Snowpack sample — Snodgrass Mountain, Crested Butte, Colorado (2/4/25, 12:06 PM MST)
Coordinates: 38.923, -106.968
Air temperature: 35 °F
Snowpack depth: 80 cm
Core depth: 60 cm
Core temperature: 32 °F
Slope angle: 14°, slope face: 78°
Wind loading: low
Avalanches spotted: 0
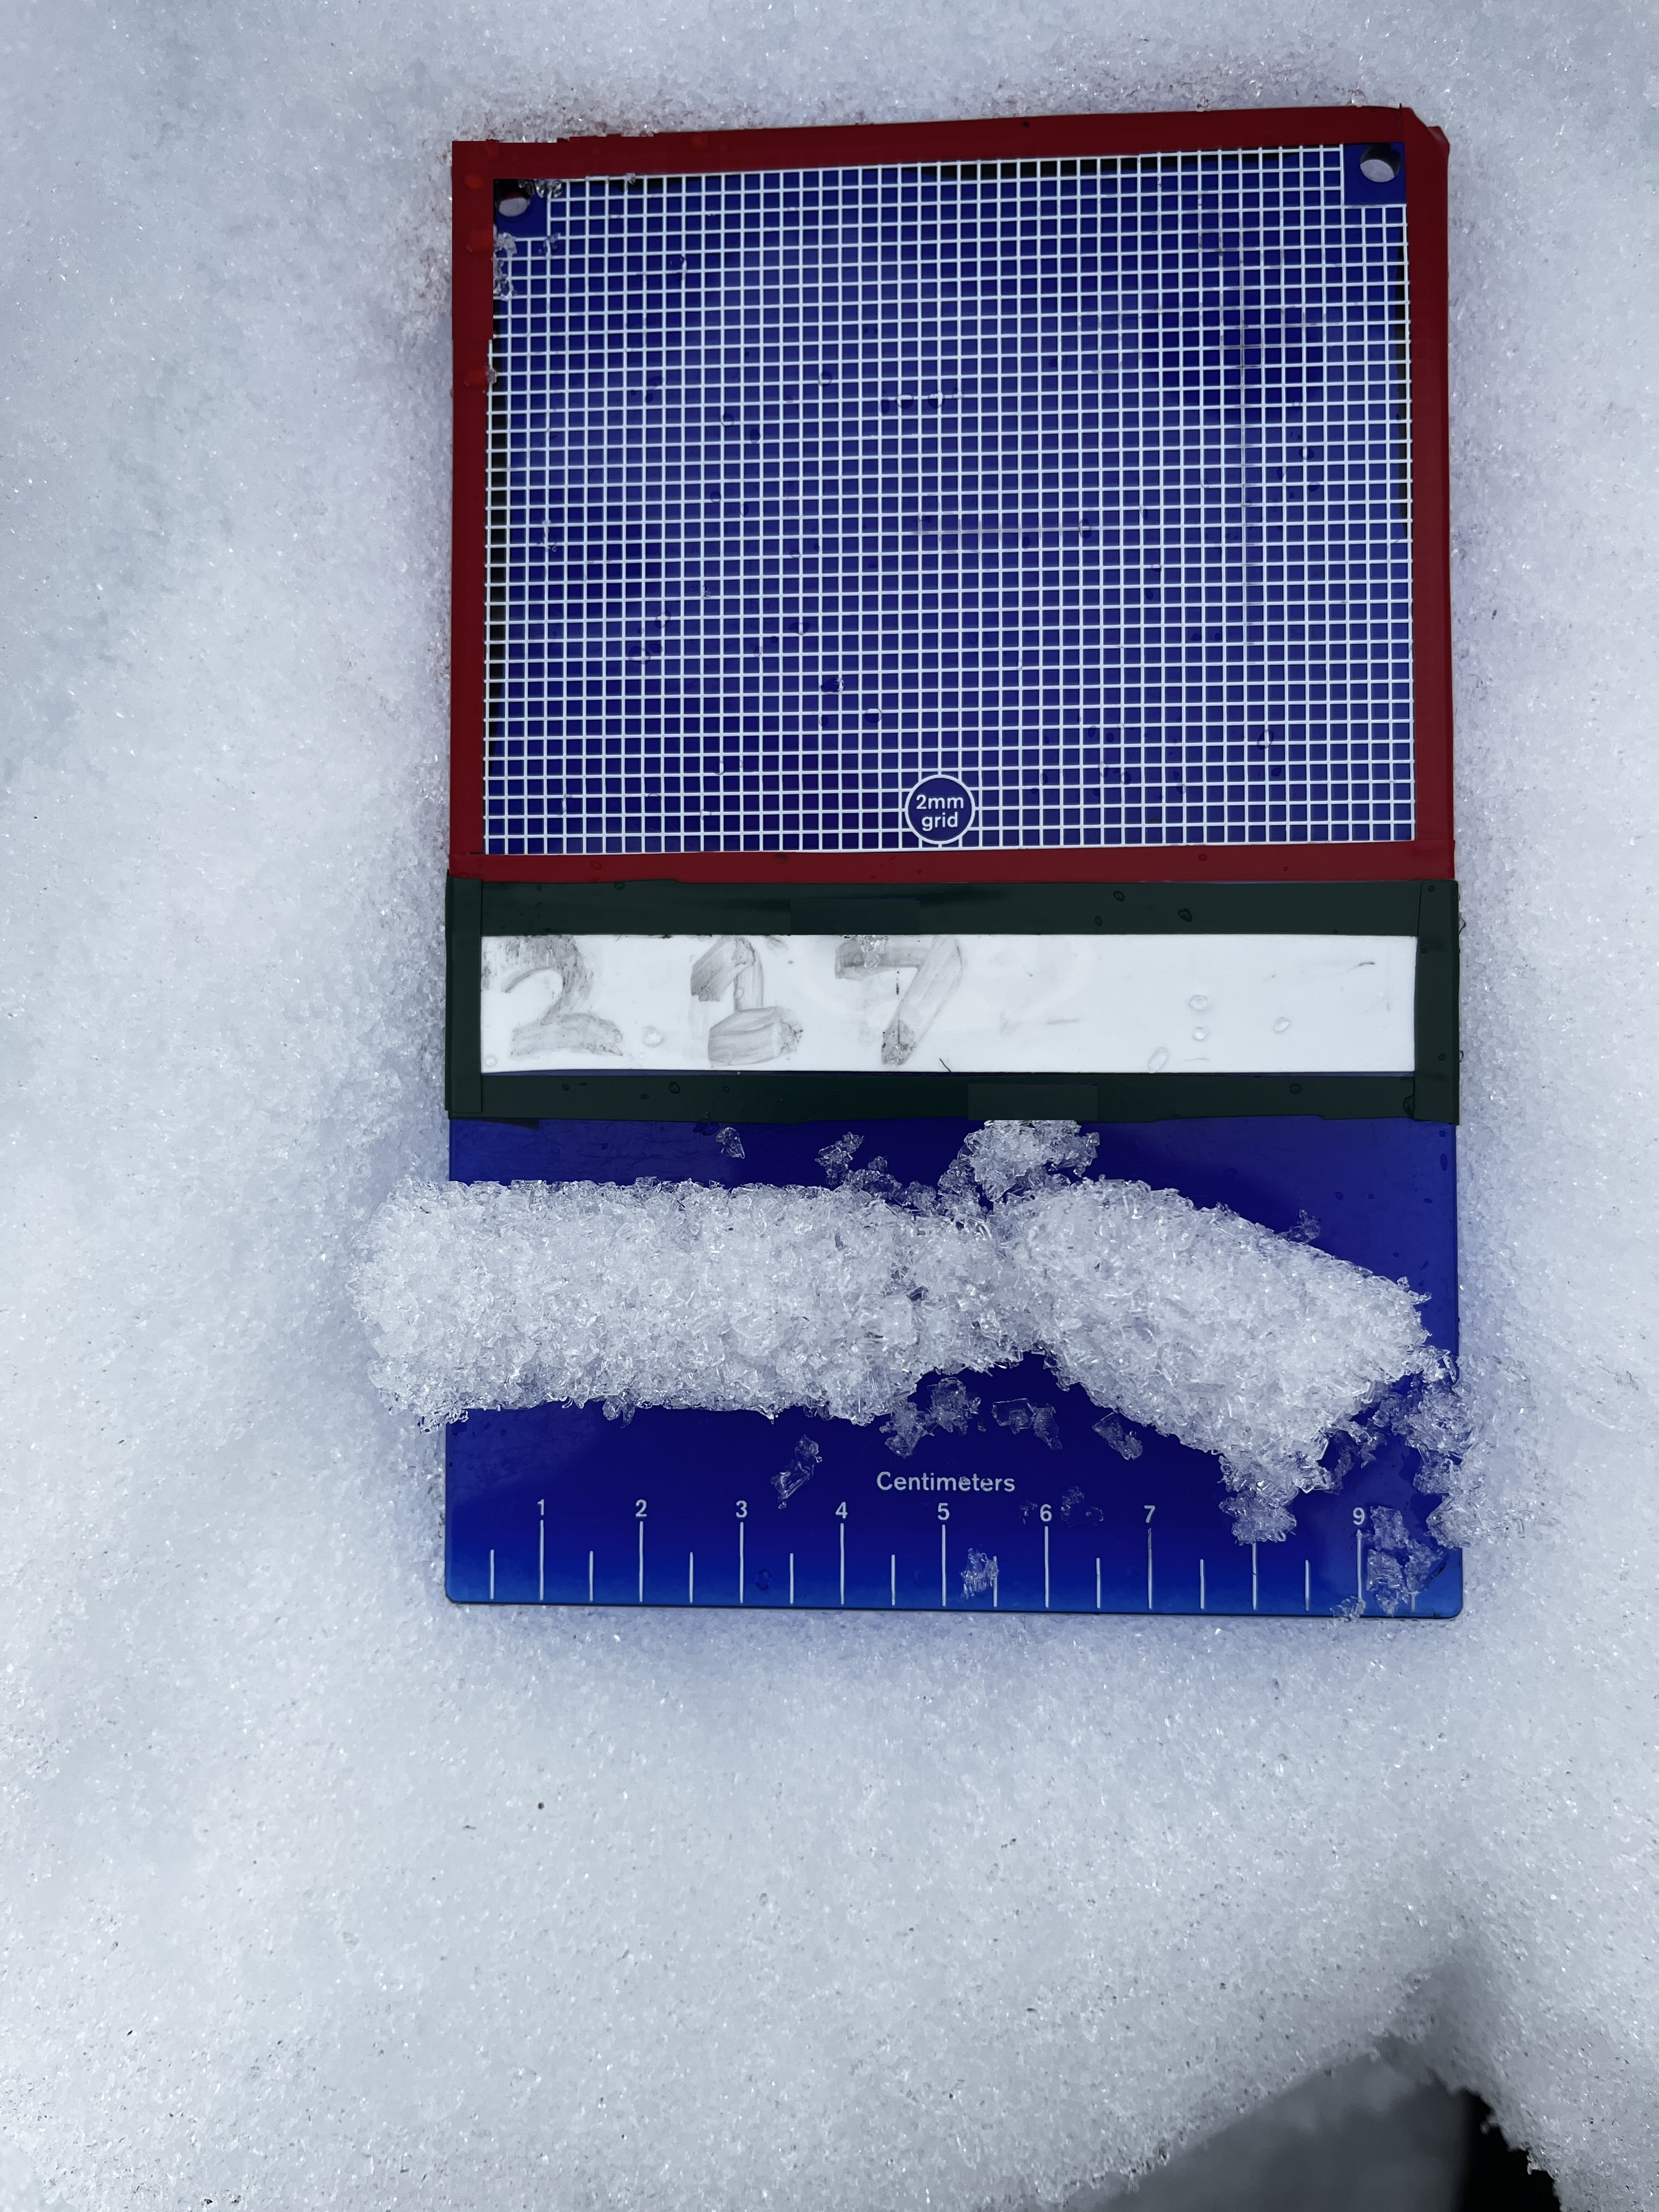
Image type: crystal_card
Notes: No avalanches nearby, unusually warm weather for the last month reported by residents, Collected 25 yards from treeline